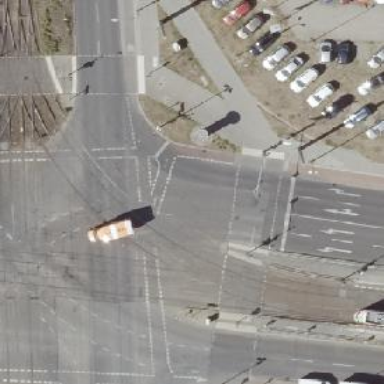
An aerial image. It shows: Advertising column.